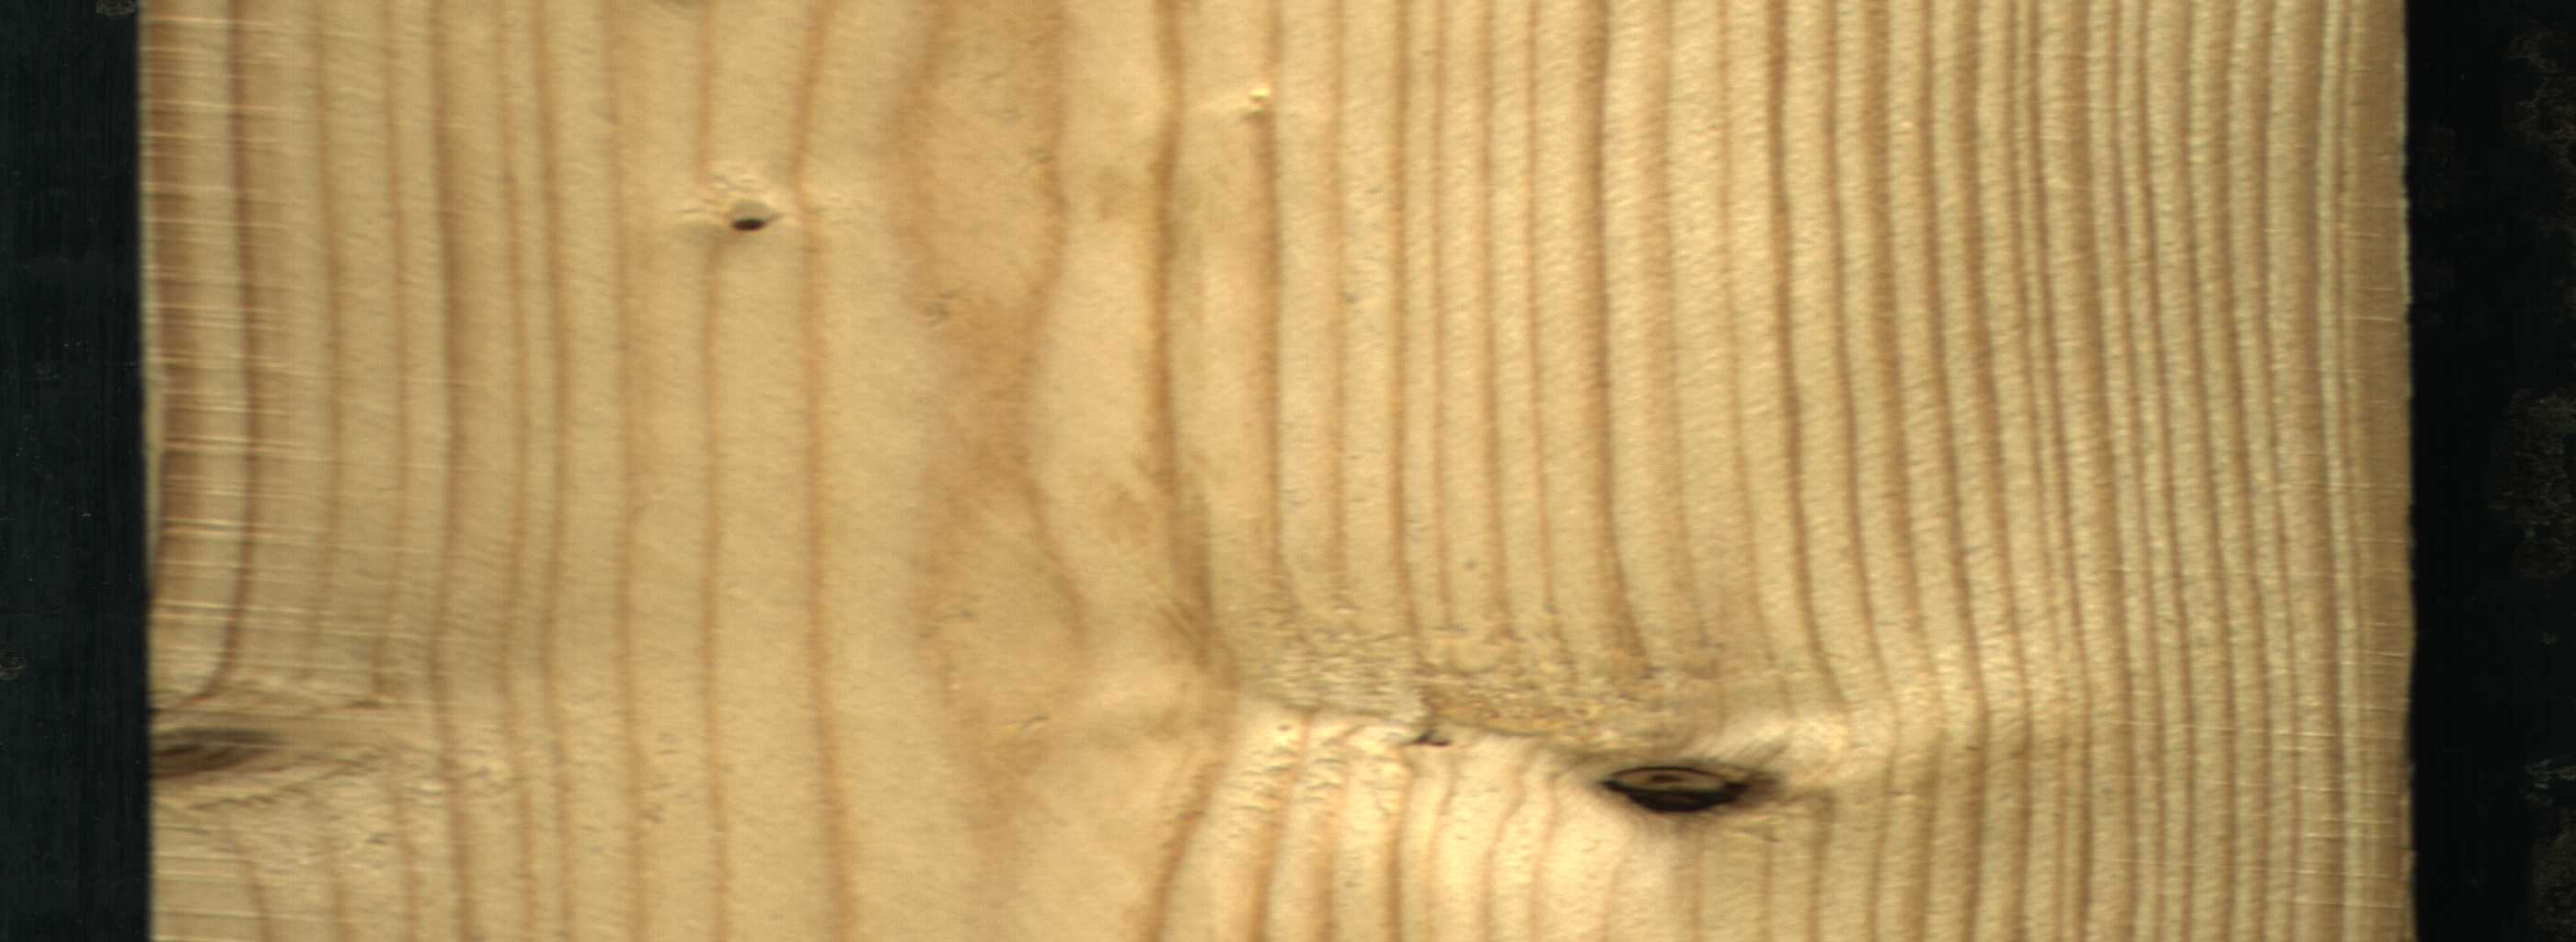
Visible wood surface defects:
Dead_Knot
Dead_Knot
Live_Knot